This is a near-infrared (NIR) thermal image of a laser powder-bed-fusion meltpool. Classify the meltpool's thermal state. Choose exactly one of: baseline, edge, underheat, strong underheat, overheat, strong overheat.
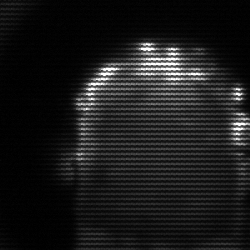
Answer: baseline